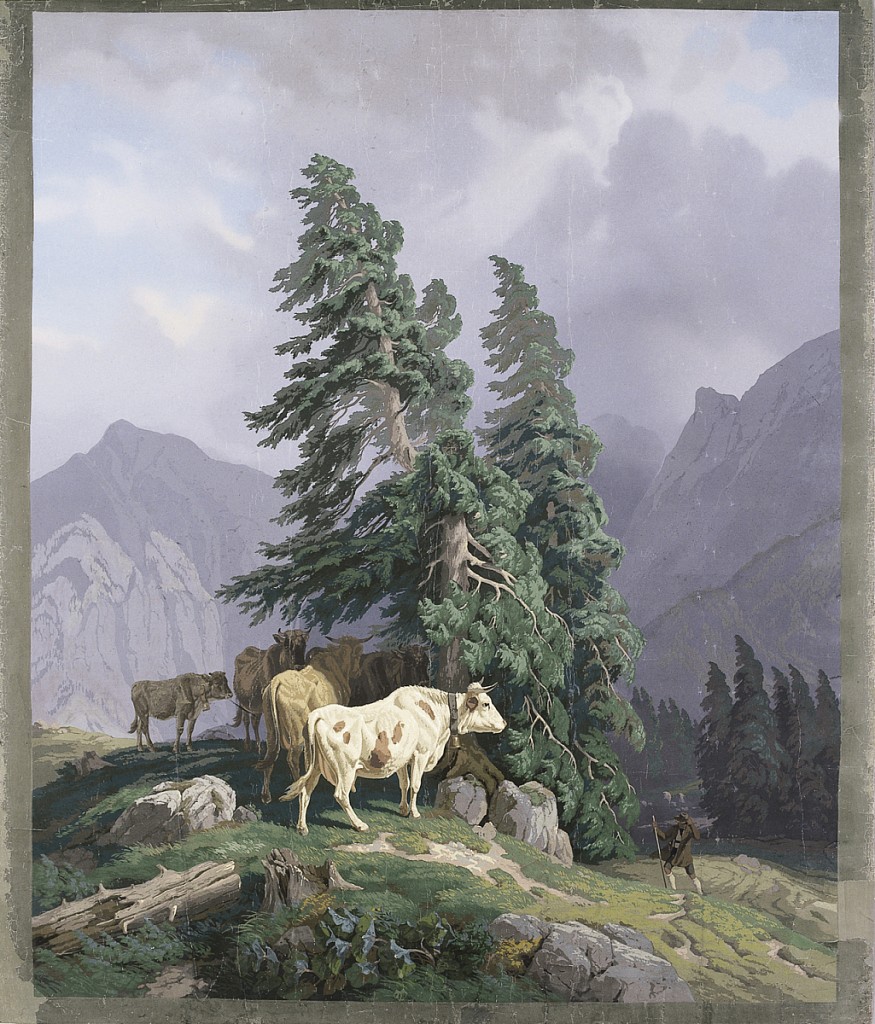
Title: Scenic Set 'L'Orage'
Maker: Zuber & Cie, Rixheim, Alsace, France, founded 1797
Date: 1861
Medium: block printed on paper
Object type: scenic
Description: A complete scenic set of three panels depicting five cows in an Alpine scene with a shepherd, and thunderstorm drawing in distance. The printed image is surrounded by a three inch printed gray border.